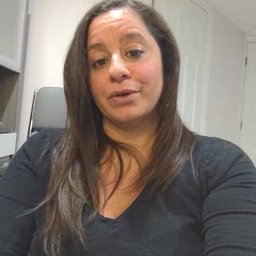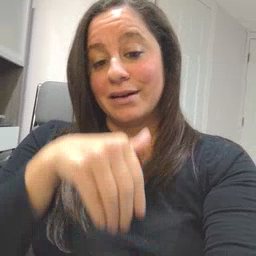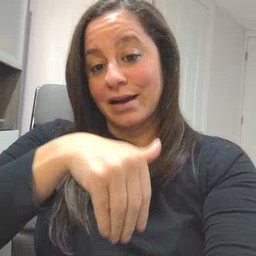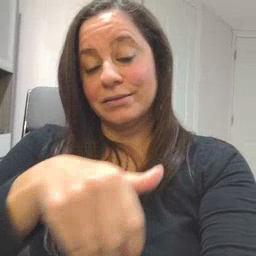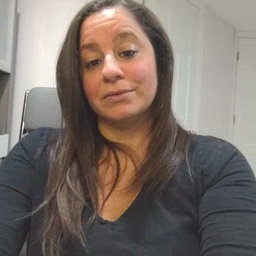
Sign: night